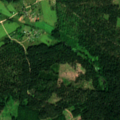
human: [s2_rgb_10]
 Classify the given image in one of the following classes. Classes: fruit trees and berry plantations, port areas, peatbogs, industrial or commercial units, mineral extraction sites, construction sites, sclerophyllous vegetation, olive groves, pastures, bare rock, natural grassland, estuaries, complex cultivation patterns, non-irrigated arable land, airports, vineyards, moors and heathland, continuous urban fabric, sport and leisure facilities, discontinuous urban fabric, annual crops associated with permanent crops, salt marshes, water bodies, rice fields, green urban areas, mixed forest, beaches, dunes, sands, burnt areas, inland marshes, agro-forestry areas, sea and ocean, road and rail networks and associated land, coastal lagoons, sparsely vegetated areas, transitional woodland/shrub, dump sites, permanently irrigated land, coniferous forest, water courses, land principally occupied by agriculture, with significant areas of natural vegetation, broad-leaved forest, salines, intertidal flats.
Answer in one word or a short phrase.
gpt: non-irrigated arable land, complex cultivation patterns, coniferous forest, mixed forest, transitional woodland/shrub